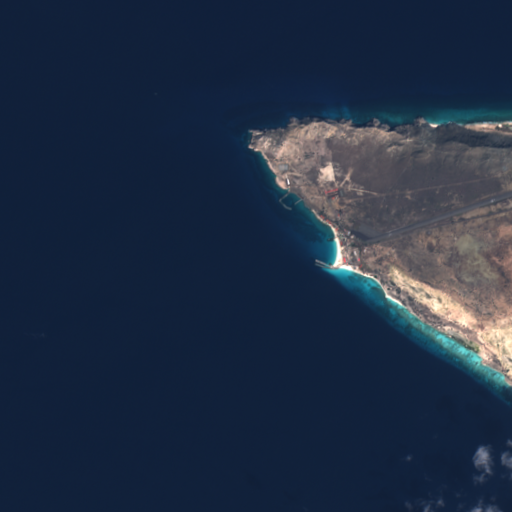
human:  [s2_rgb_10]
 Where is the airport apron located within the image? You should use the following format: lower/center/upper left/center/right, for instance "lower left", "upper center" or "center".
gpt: The airport apron is located in the center right of the image.
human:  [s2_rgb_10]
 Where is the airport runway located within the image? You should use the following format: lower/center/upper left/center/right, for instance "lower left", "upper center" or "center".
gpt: The airport runway is located in the upper right of the image.
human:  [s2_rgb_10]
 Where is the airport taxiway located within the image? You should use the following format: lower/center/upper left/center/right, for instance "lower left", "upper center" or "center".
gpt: The airport taxiway is located in the center right of the image.
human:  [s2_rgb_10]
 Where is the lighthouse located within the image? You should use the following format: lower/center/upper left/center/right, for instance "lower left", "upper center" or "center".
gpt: The lighthouse is located in the upper right of the image.
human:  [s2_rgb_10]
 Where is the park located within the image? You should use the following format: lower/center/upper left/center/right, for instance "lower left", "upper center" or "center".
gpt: There is no park in the image.